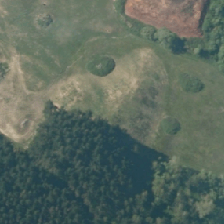
Land cover: high_producing_grassland